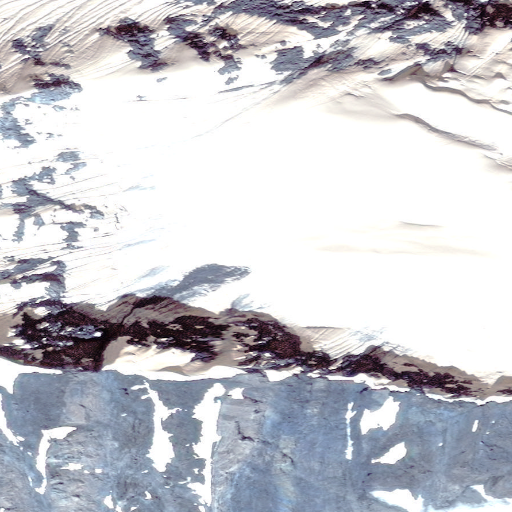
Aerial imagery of mountain in Alaska named Mount Prinsep containing only unknown